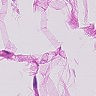
Metastatic tissue present: no